Question: In Visual Studio 2012, I'm trying to use the following Firefox specific CSS in one of my external styling sheets:
'''
@-moz-document url-prefix() {
.span4 ul li a:focus { border: none; }
.span12, #announcement.span4, #mainContent .span16 { box-shadow: 8px 4px 19px -2px #CFCFCF; }
}
'''
But whenever I close the end of the '@-moz-document url-prefix' selector, I get a few errors in two lines of the CSS, as described further below:

On line 500, the errors I'm getting are in the order from left-to-right:
- 'Missing a property name before the colon "(:)" in the "(property) : "(value)" declaration'- 'The block is unclosed, '}' is expected'- 'Missing a selector in the style rule'
On line 503, I get: 'Unexpected character sequence.' with the '}' character
I've found the same Firefox solution which seems to work everywhere else. I've commented out and deleted the following CSS from the style sheet. But, Visual Studio found no errors. Is there a way to make the following Firefox specific CSS work within Visual Studio without having it give me errors?
: As @Leigh said in a comment in this <URL>, I tried to hit CTRL+D, CTRL+K but it still gives me the same errors as before. The only difference is it gives me a semicolon at the end of the first class '.span4 ul li a:focus' with the errors on line 500.
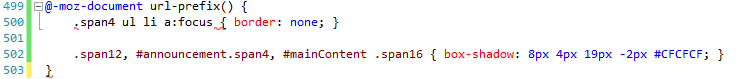
Answer: I found a few possible solutions - although I'm not extremely familiar with the selector, so I'm not sure if these will do the exact same thing. This link (<URL> may be some help.
'''
/* Target Firefox 1.5 and newer [!] */
.selector, x:-moz-any-link, x:only-child { color: red; }
/* Target all Firefox */
#selector[id=selector] { color: red; }
/* Target all Firefox */
@-moz-document url-prefix() { .selector { color: red; } }
/* Target all Gecko (includes Firefox) */
*>.selector { color: red; }
'''
Good luck with your issue!